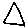
Label: triangle